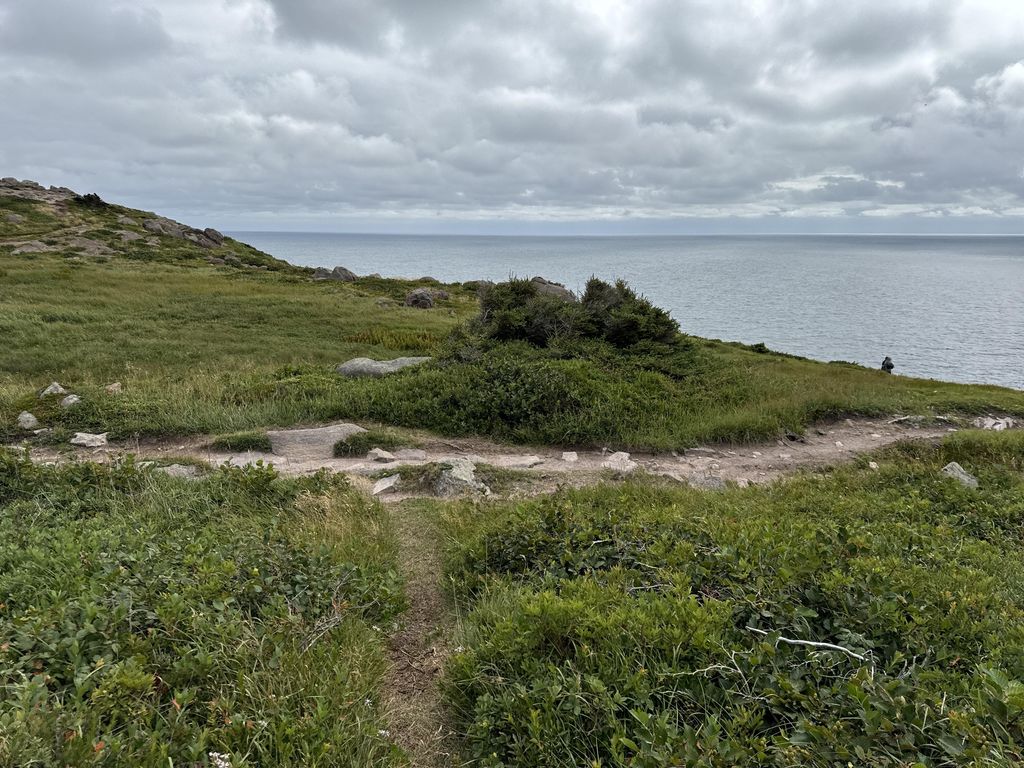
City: st_johns